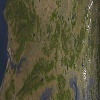
Label: land